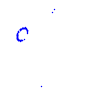
Particle: kaon